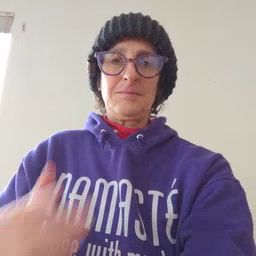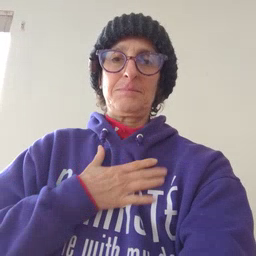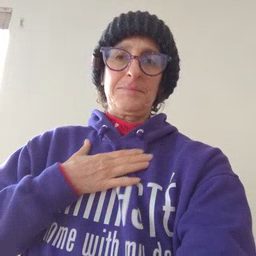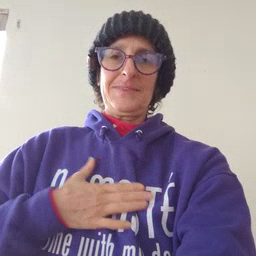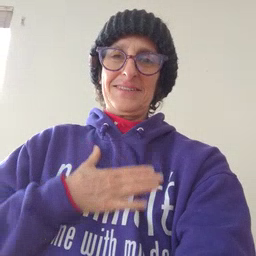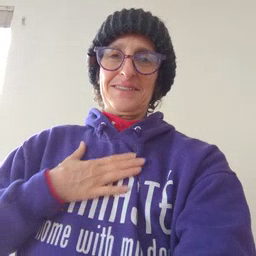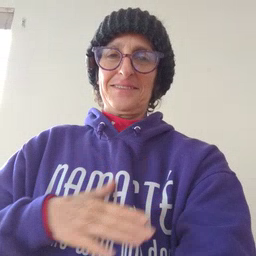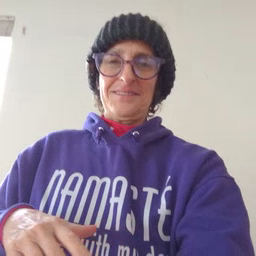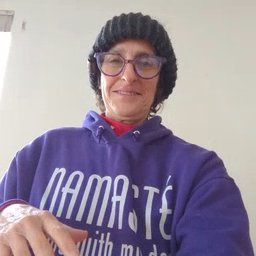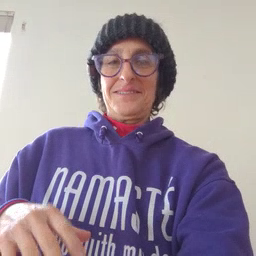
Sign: please